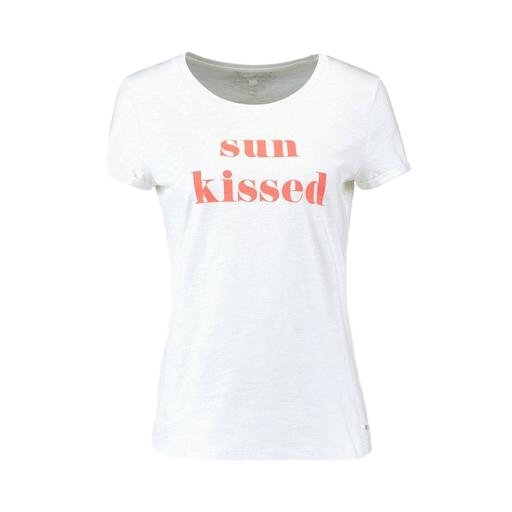
white printed t-shirt, graphic tee shirt, woman's tshirt, white background